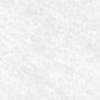
Label: no_change